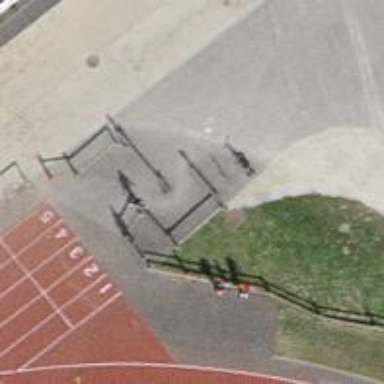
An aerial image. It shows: Bicycle parking area with stands available.